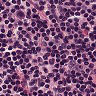
Metastatic tissue present: no